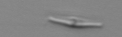
Label: pennate